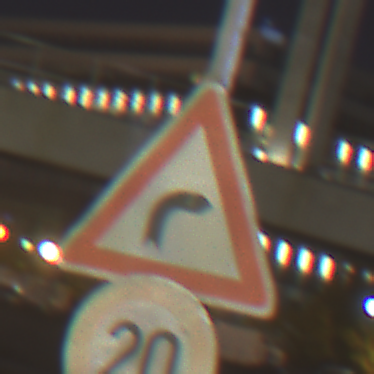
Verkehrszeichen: KurveRechts
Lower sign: Geschwindigkeit20
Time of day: Night
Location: Outdoor (Urban)
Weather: PartlyCloudy
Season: NotSpecified
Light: Artificial